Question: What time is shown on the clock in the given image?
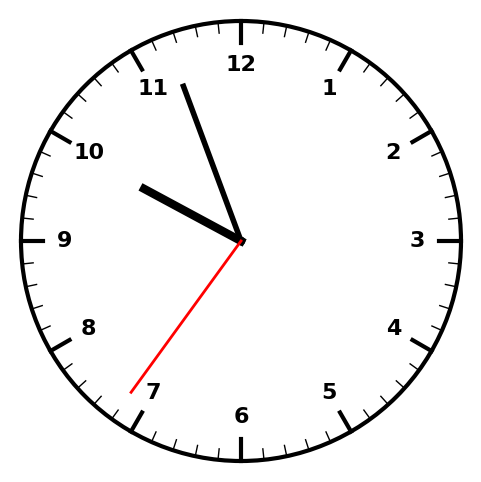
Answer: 09:56:36